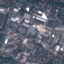
Land use / land cover class: Industrial